二年级 · 算术
红（）时（）分开始煮饭。小红什么时间可能正在吃饭?在合适的时间下面打上 " $、$ "。(6 分 $)$

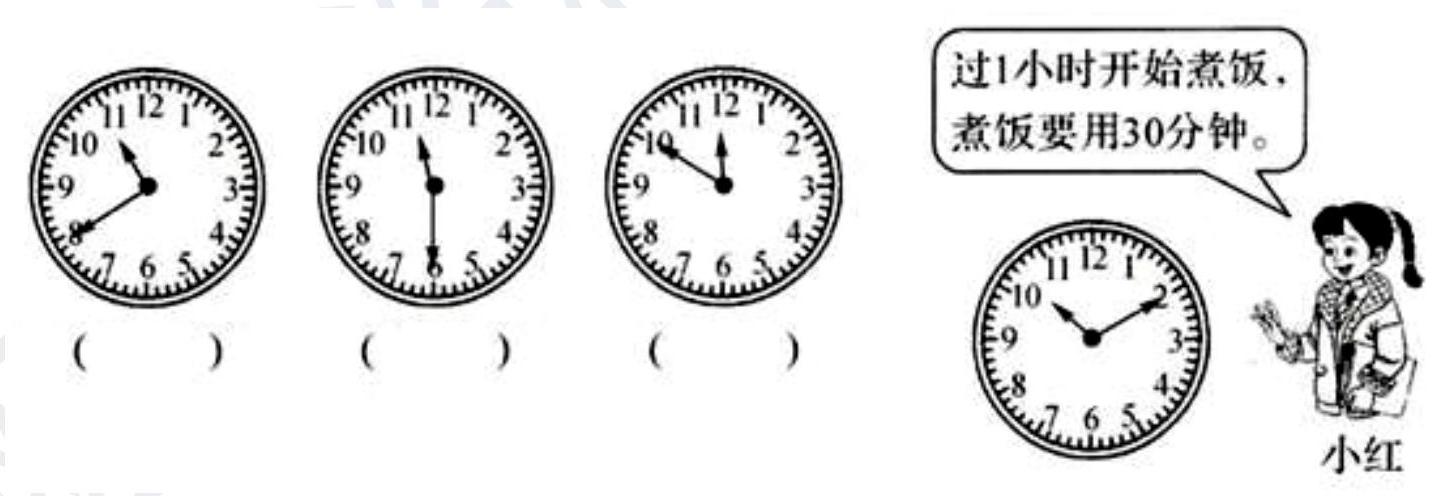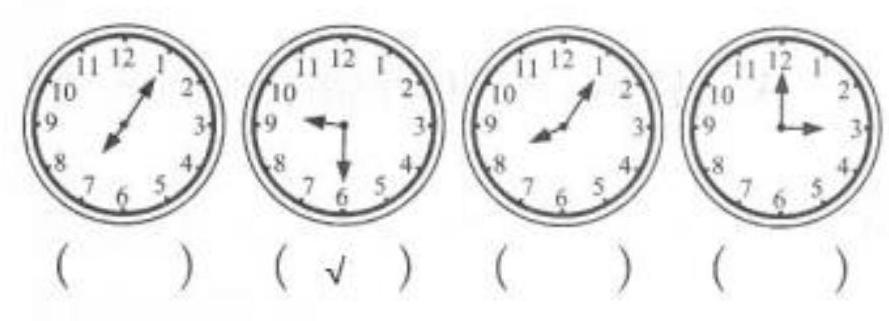
答案: 小红 11 时 10 分开始煮饭。